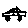
Label: car